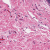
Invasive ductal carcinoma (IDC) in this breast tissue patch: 0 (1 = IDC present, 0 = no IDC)